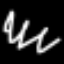
Label: line